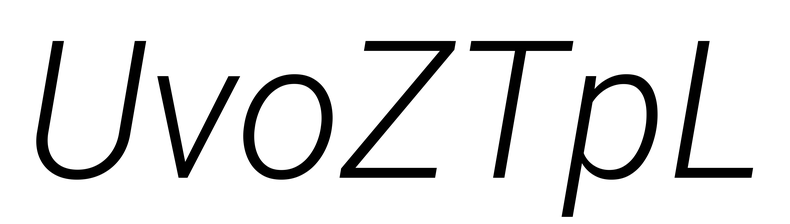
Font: Roboto-Italic_Light_Italic